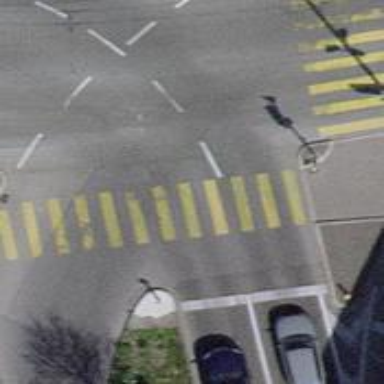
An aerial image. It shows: Zebra crossing controlled by traffic signals with zebra markings.